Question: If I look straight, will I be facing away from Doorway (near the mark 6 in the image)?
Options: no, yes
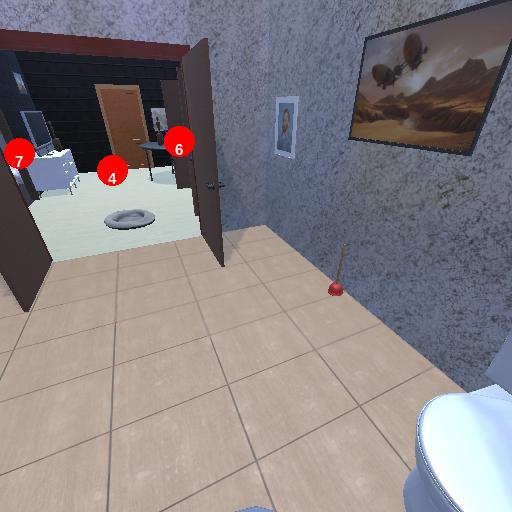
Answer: no